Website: macys
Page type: gifting
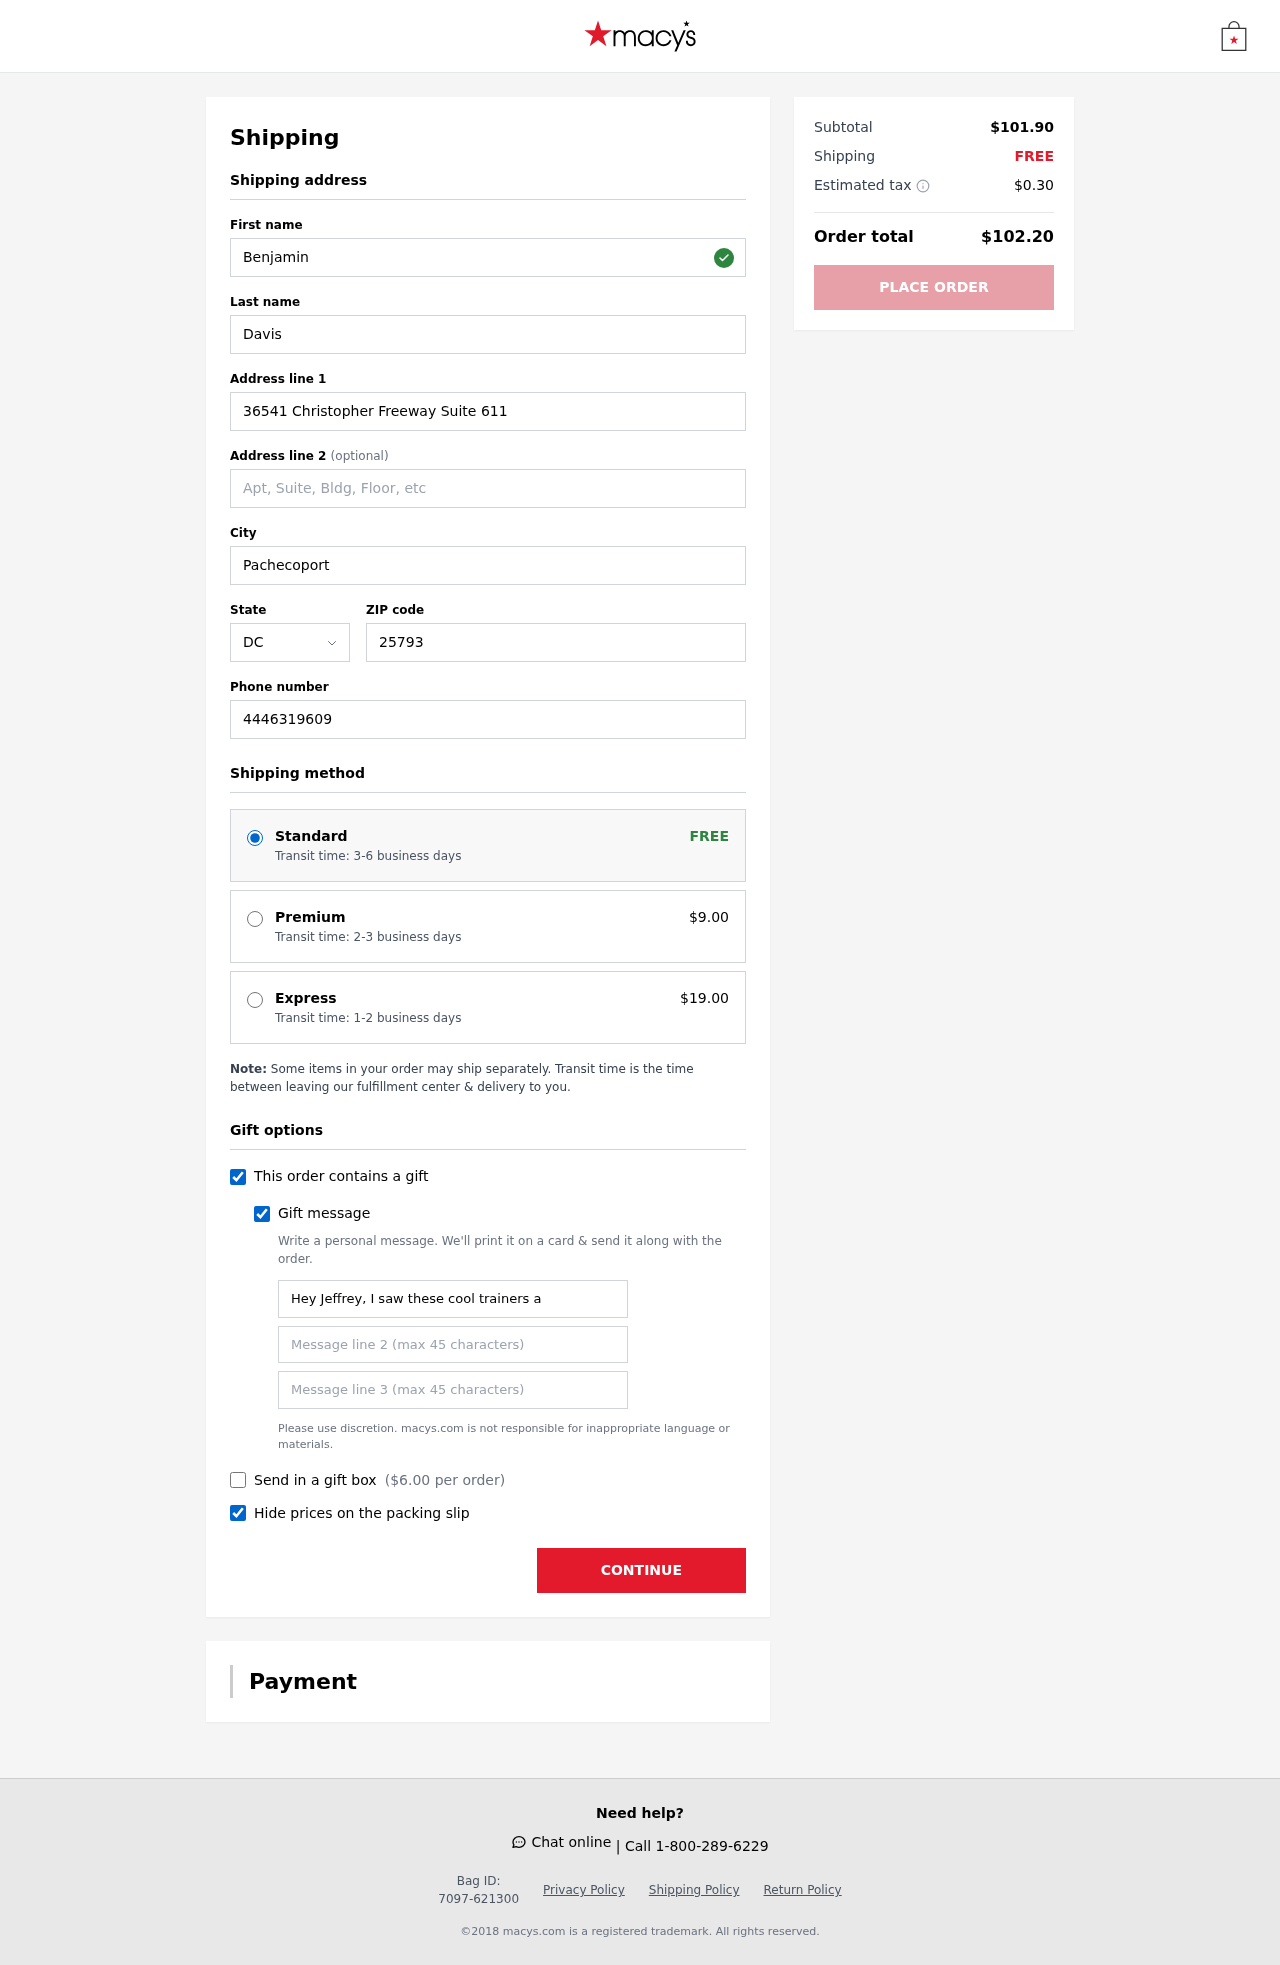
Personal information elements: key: PII_STATE_ABBR
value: DC
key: PII_FIRSTNAME
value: Benjamin
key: PII_LASTNAME
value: Davis
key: PII_STREET
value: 36541 Christopher Freeway Suite 611
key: PII_CITY
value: Pachecoport
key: PII_POSTCODE
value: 25793
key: PII_PHONE
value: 4446319609
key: PII_GIFT_MESSAGE
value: Hey Jeffrey, I saw these cool trainers and thought they’d be perfect for all your adventures! I can’t wait to see you rocking them. Enjoy! - Benjamin
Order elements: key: ORDER_SHIPPING_STANDARD
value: Transit time: 3-6 business days
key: ORDER_SHIPPING_PREMIUM
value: Transit time: 2-3 business days
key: ORDER_SHIPPING_PREMIUM_PRICE
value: $9.00
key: ORDER_SHIPPING_EXPRESS
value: Transit time: 1-2 business days
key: ORDER_SHIPPING_EXPRESS_PRICE
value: $19.00
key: ORDER_GIFT_BOX_PRICE
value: $6.00
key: ORDER_SUBTOTAL
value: $101.90
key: ORDER_SHIPPING_COST
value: FREE
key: ORDER_TAX
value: $0.30
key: ORDER_TOTAL
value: $102.20